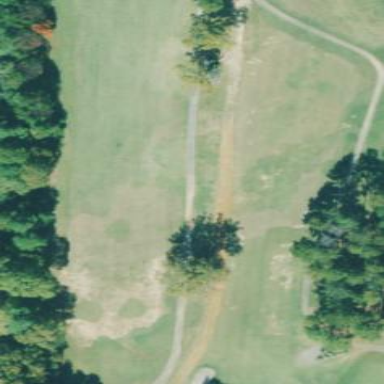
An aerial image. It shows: Grassy area designated as golf fairway.